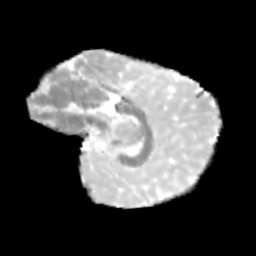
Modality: MD
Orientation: sagittal
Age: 9
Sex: female
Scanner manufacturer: siemens
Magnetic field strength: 3 T
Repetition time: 3.8 s
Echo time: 0.07 s